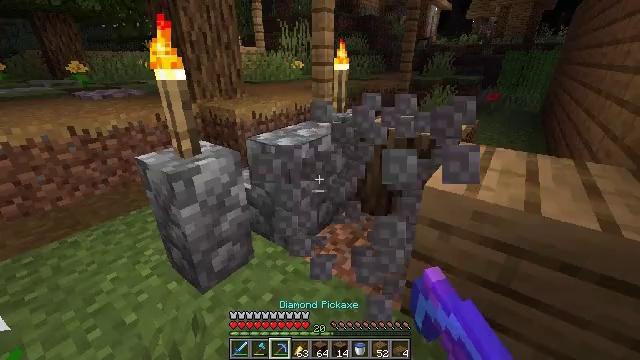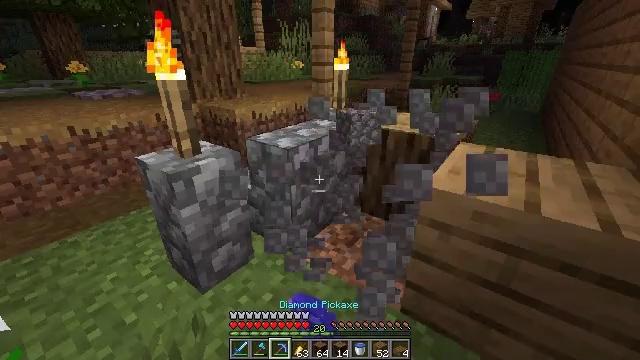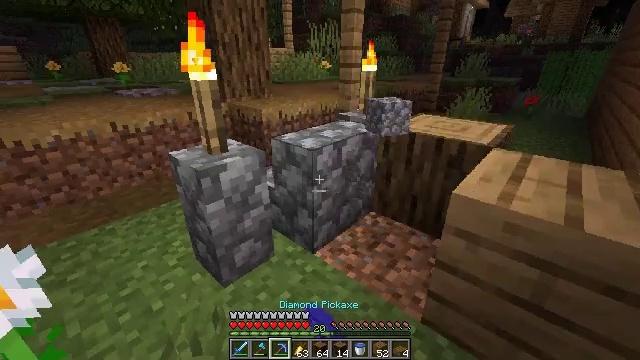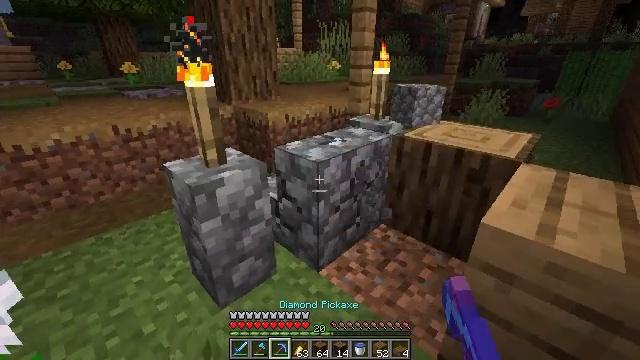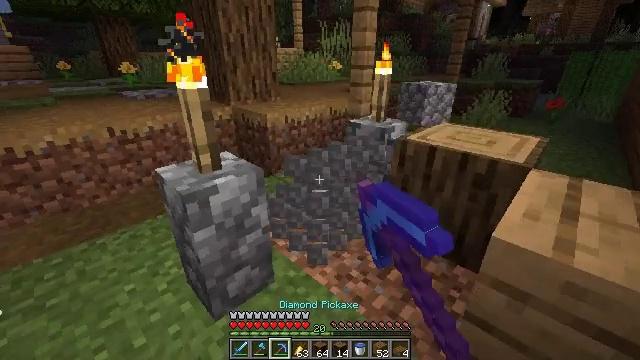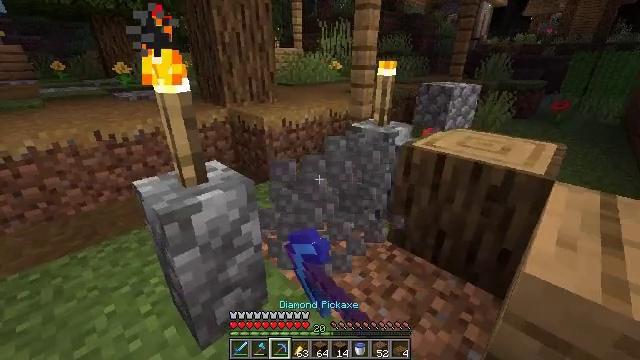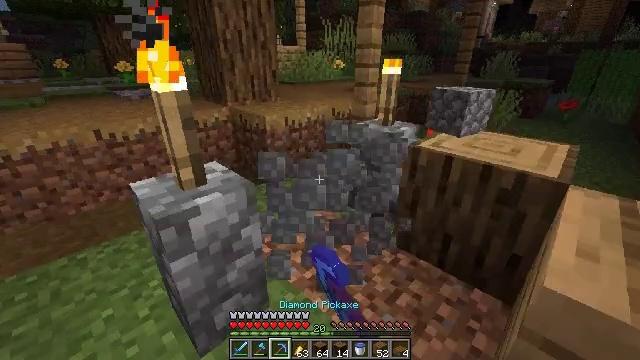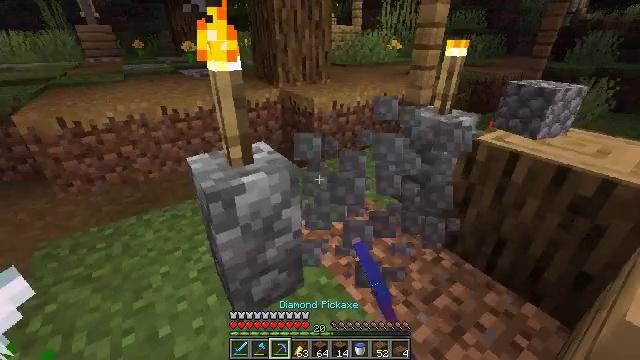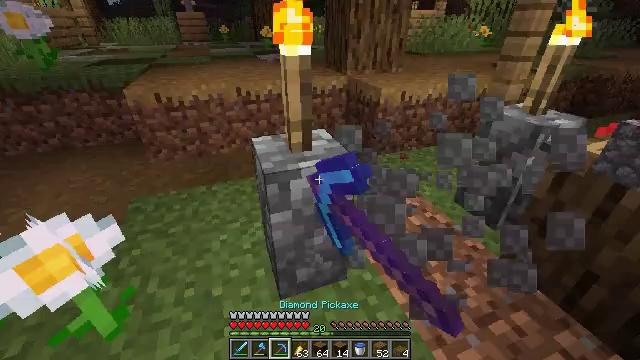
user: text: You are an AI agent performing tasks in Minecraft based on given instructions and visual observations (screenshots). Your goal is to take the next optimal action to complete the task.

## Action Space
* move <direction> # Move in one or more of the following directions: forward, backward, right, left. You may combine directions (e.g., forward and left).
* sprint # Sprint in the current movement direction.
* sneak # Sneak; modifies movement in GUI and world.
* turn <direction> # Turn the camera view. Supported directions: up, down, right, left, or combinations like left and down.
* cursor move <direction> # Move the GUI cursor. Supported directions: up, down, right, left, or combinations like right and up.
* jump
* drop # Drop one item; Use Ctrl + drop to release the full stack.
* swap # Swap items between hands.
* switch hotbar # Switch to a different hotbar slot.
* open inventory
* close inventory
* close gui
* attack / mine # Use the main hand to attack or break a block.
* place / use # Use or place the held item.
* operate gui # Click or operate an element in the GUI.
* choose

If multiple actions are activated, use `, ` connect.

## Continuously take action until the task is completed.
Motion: motion action
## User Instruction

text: Mine the cobblestone stairs.
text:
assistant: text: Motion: attack / mine
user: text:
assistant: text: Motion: move forward, turn left, attack / mine
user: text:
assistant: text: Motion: move forward, turn left, attack / mine
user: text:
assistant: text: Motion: move forward, attack / mine
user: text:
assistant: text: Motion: attack / mine
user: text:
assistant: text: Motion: attack / mine
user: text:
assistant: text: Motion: turn left and down, attack / mine
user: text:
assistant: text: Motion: turn left and down, attack / mine
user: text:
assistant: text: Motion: attack / mine